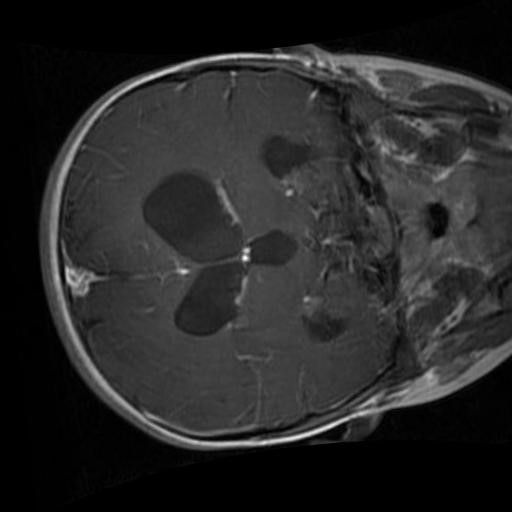
Label: brain_glioma